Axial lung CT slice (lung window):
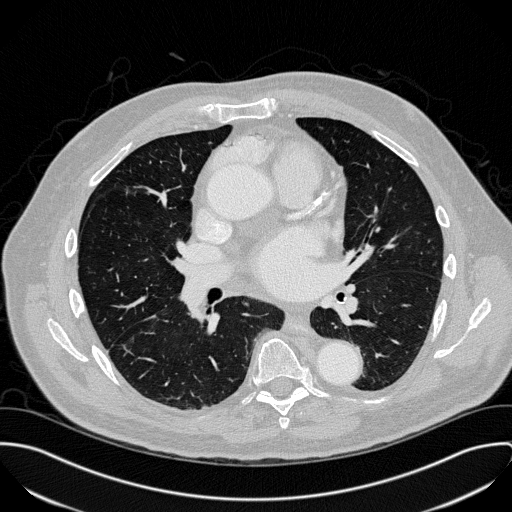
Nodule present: no